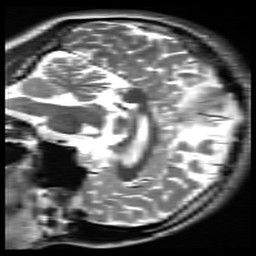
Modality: inplaneT2
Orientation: sagittal
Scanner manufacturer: siemens
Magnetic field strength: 3 T
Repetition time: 7.02 s
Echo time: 0.069 s